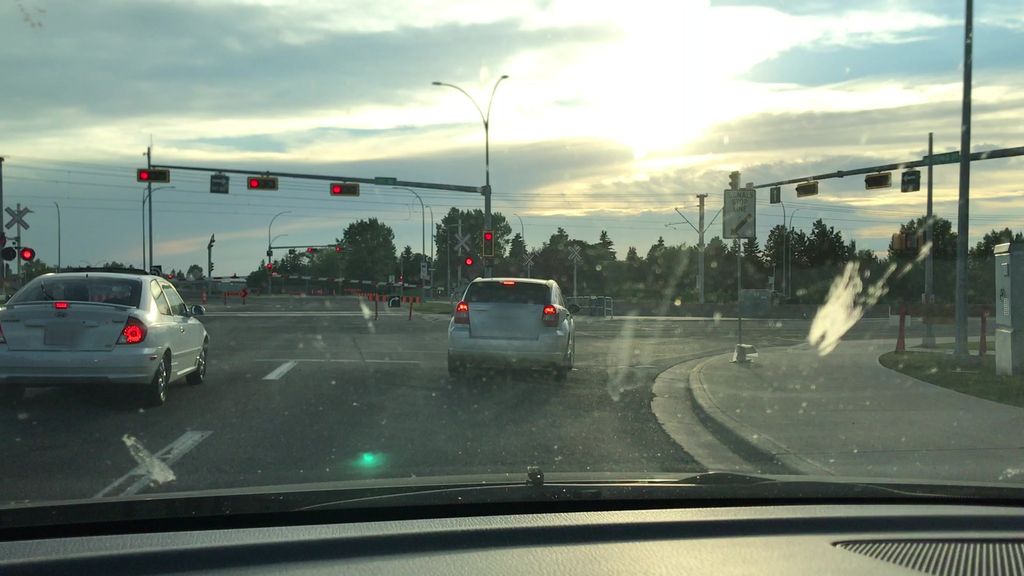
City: edmonton